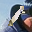
Label: 1